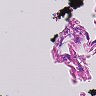
Metastatic tissue present: no